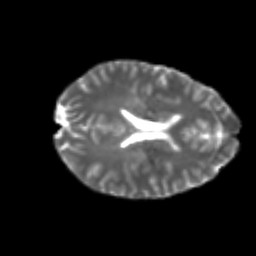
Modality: T2w
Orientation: axial
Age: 22
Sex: female
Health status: healthy
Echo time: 0.074 s